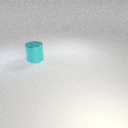
large cyan metal cylinder